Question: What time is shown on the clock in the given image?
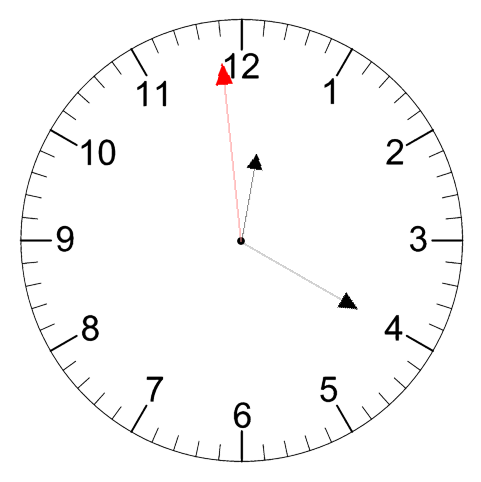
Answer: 12:19:59